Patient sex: F
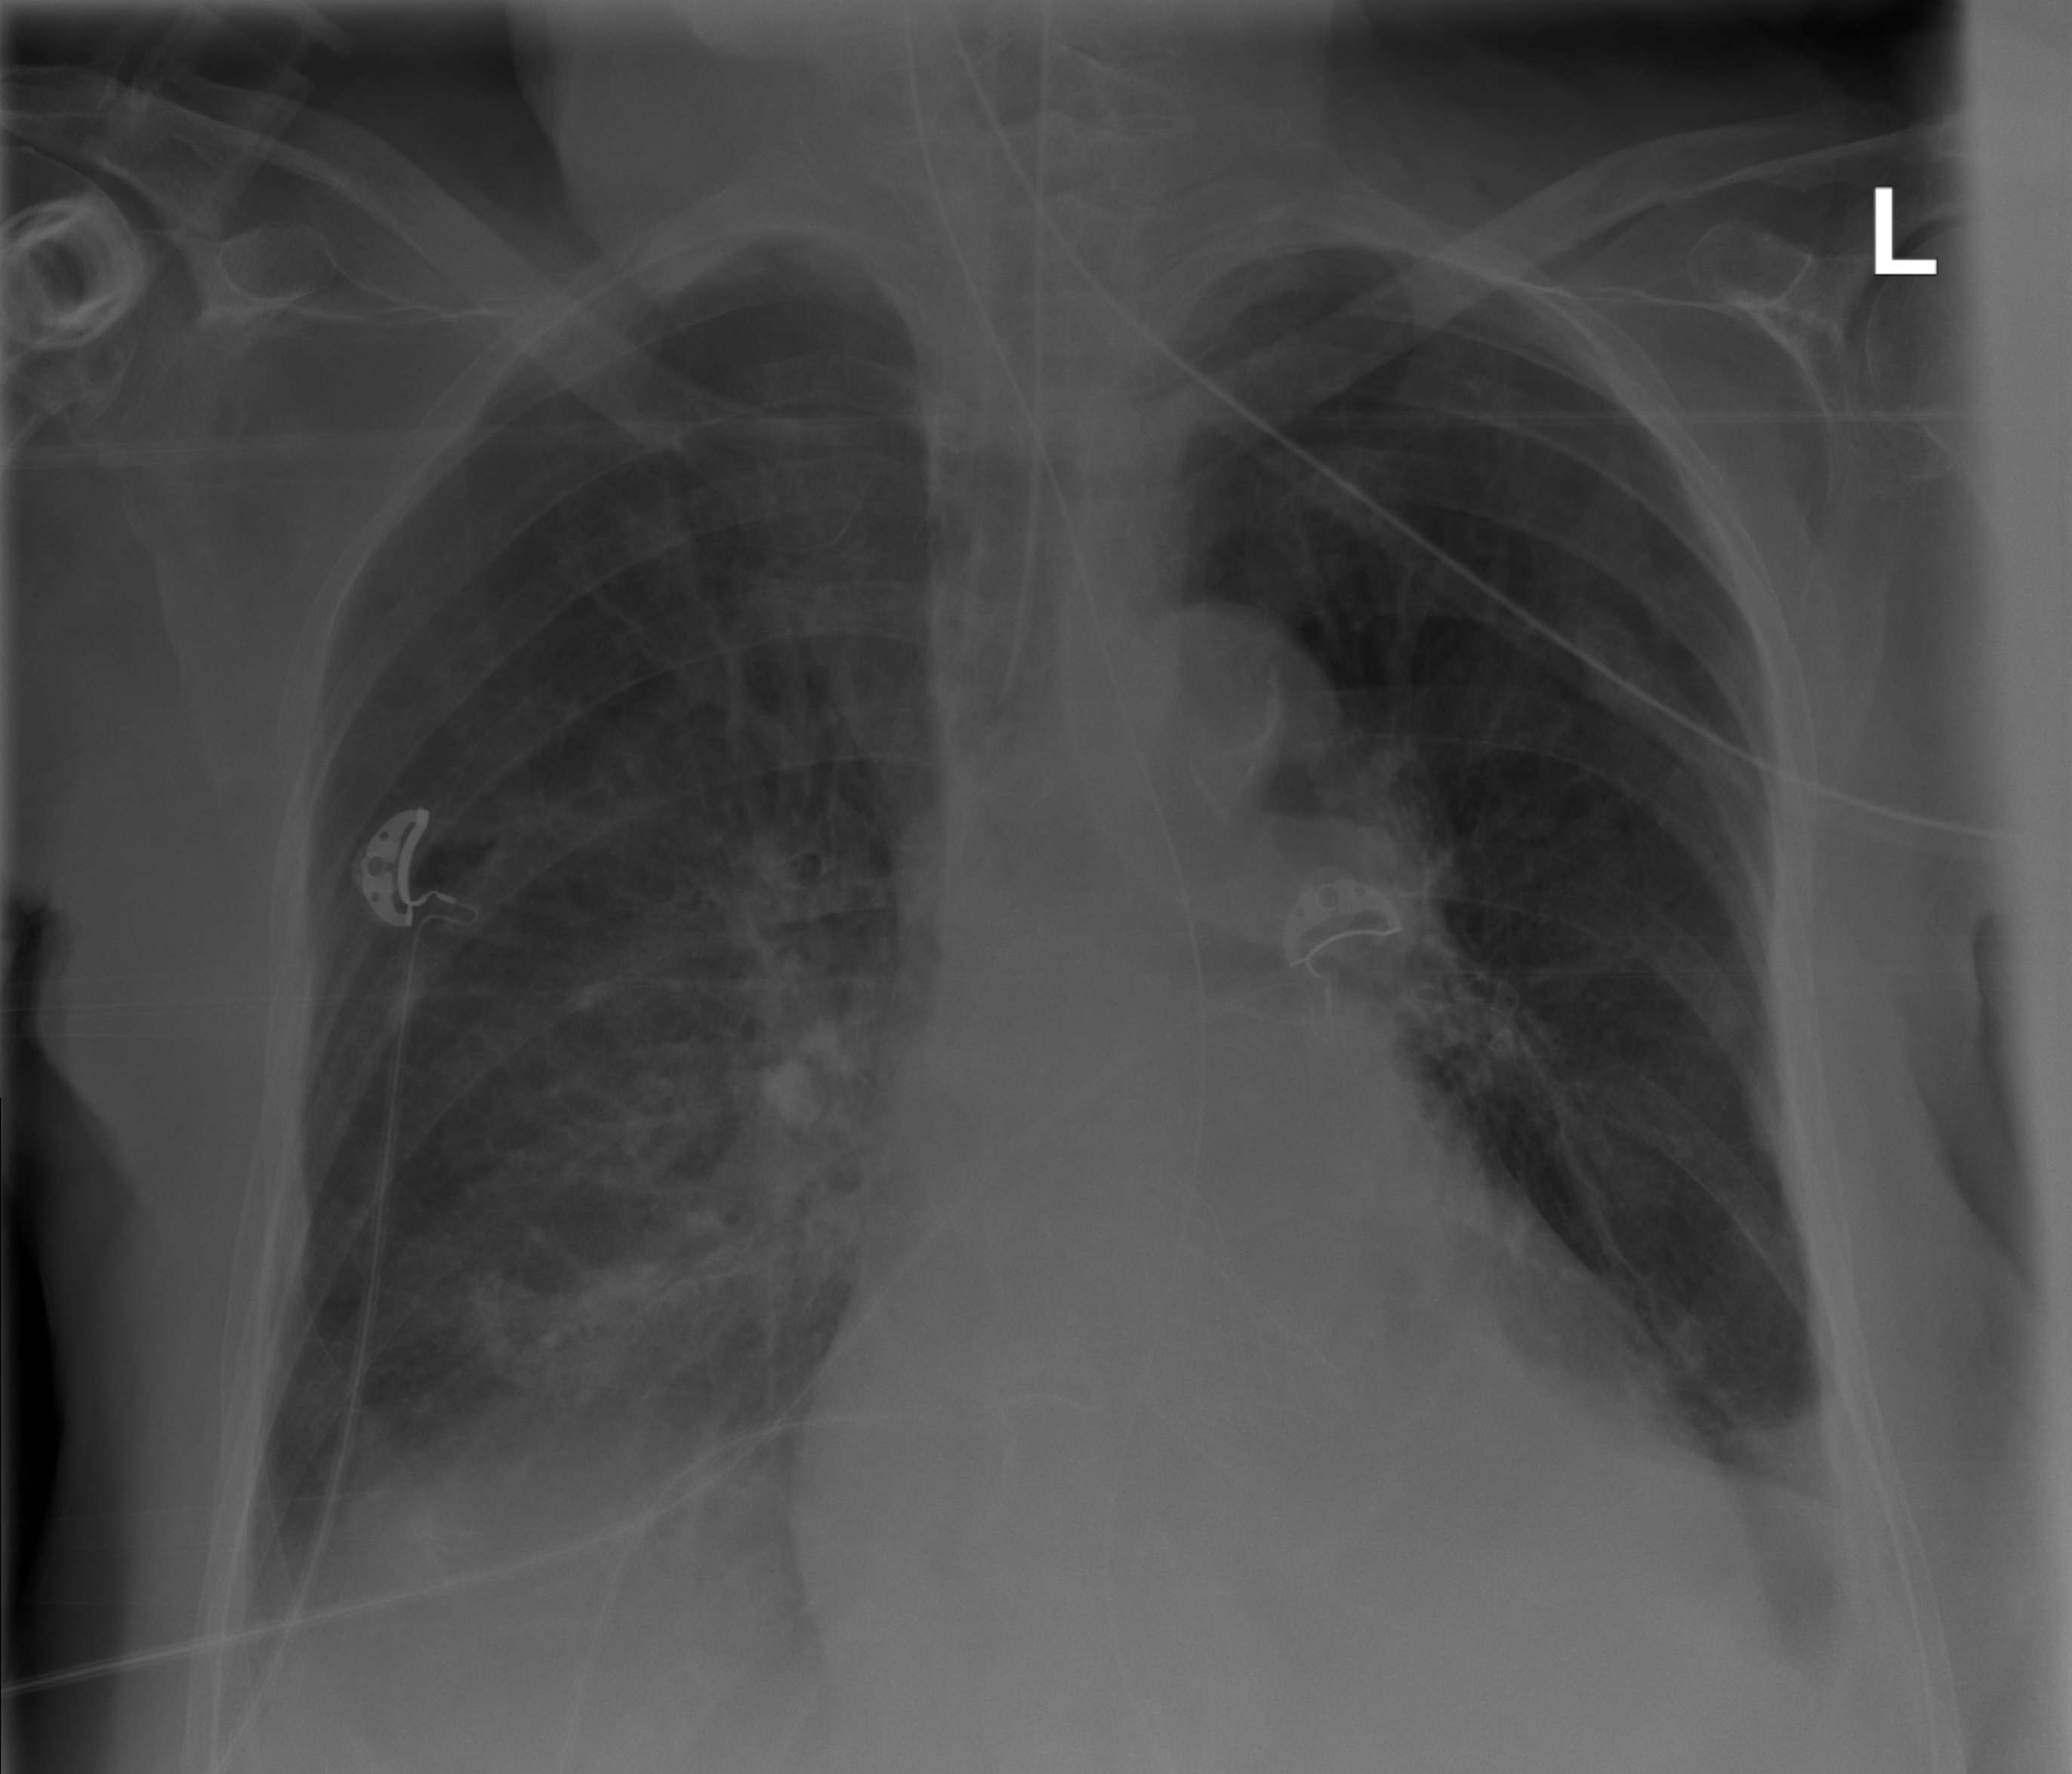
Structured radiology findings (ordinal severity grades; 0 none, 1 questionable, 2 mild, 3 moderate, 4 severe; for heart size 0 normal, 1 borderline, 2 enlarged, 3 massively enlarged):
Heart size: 2
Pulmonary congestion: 2
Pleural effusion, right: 0
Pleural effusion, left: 1
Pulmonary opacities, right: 2
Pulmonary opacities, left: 0
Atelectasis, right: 2
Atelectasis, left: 2